Interaction volume radius: 10 \u00c5
Interaction volume height: 40 \u00c5
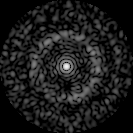
Disorder parameter: 0.8337